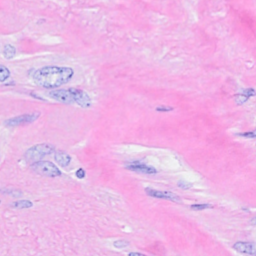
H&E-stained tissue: Breast